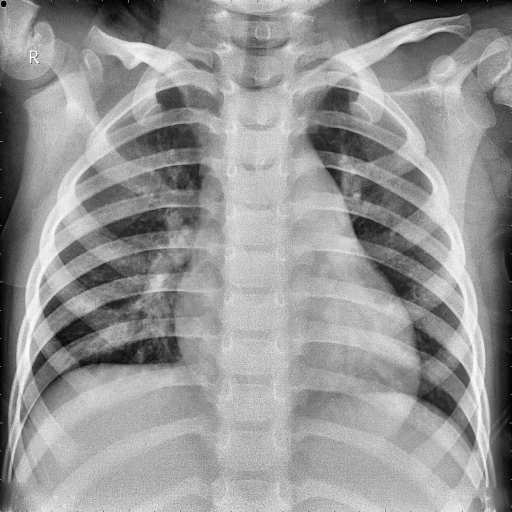
Finding: NORMAL